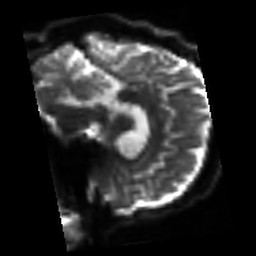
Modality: sbref
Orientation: sagittal
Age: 39
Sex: male
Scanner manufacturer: siemens
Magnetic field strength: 3 T
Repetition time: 3.2 s
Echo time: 0.081 s